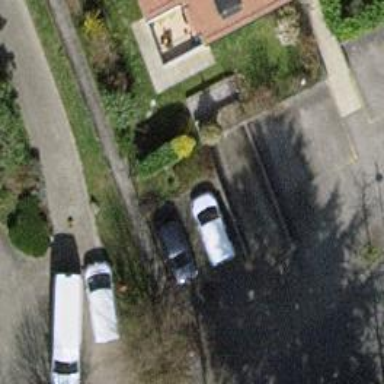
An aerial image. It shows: Parking entrance.